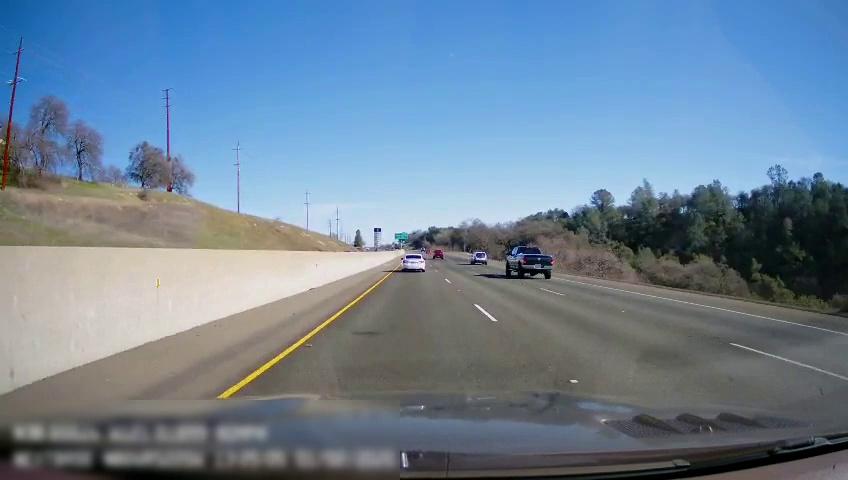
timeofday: Day
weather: Sunny
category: Drivable Space
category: Vehicles | Truck
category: Vehicles | Car
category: Vehicles | SUV
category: Vehicles | Truck
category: Lanes | Current Lane
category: Lanes | Current Lane
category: Lanes | Alternate Lane
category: Lanes | Alternate Lane
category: Traffic | Signs
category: Traffic | Signs